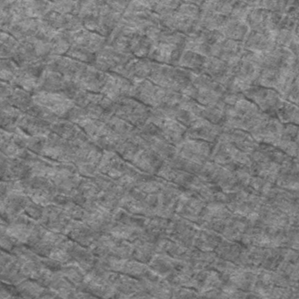
Label: frost